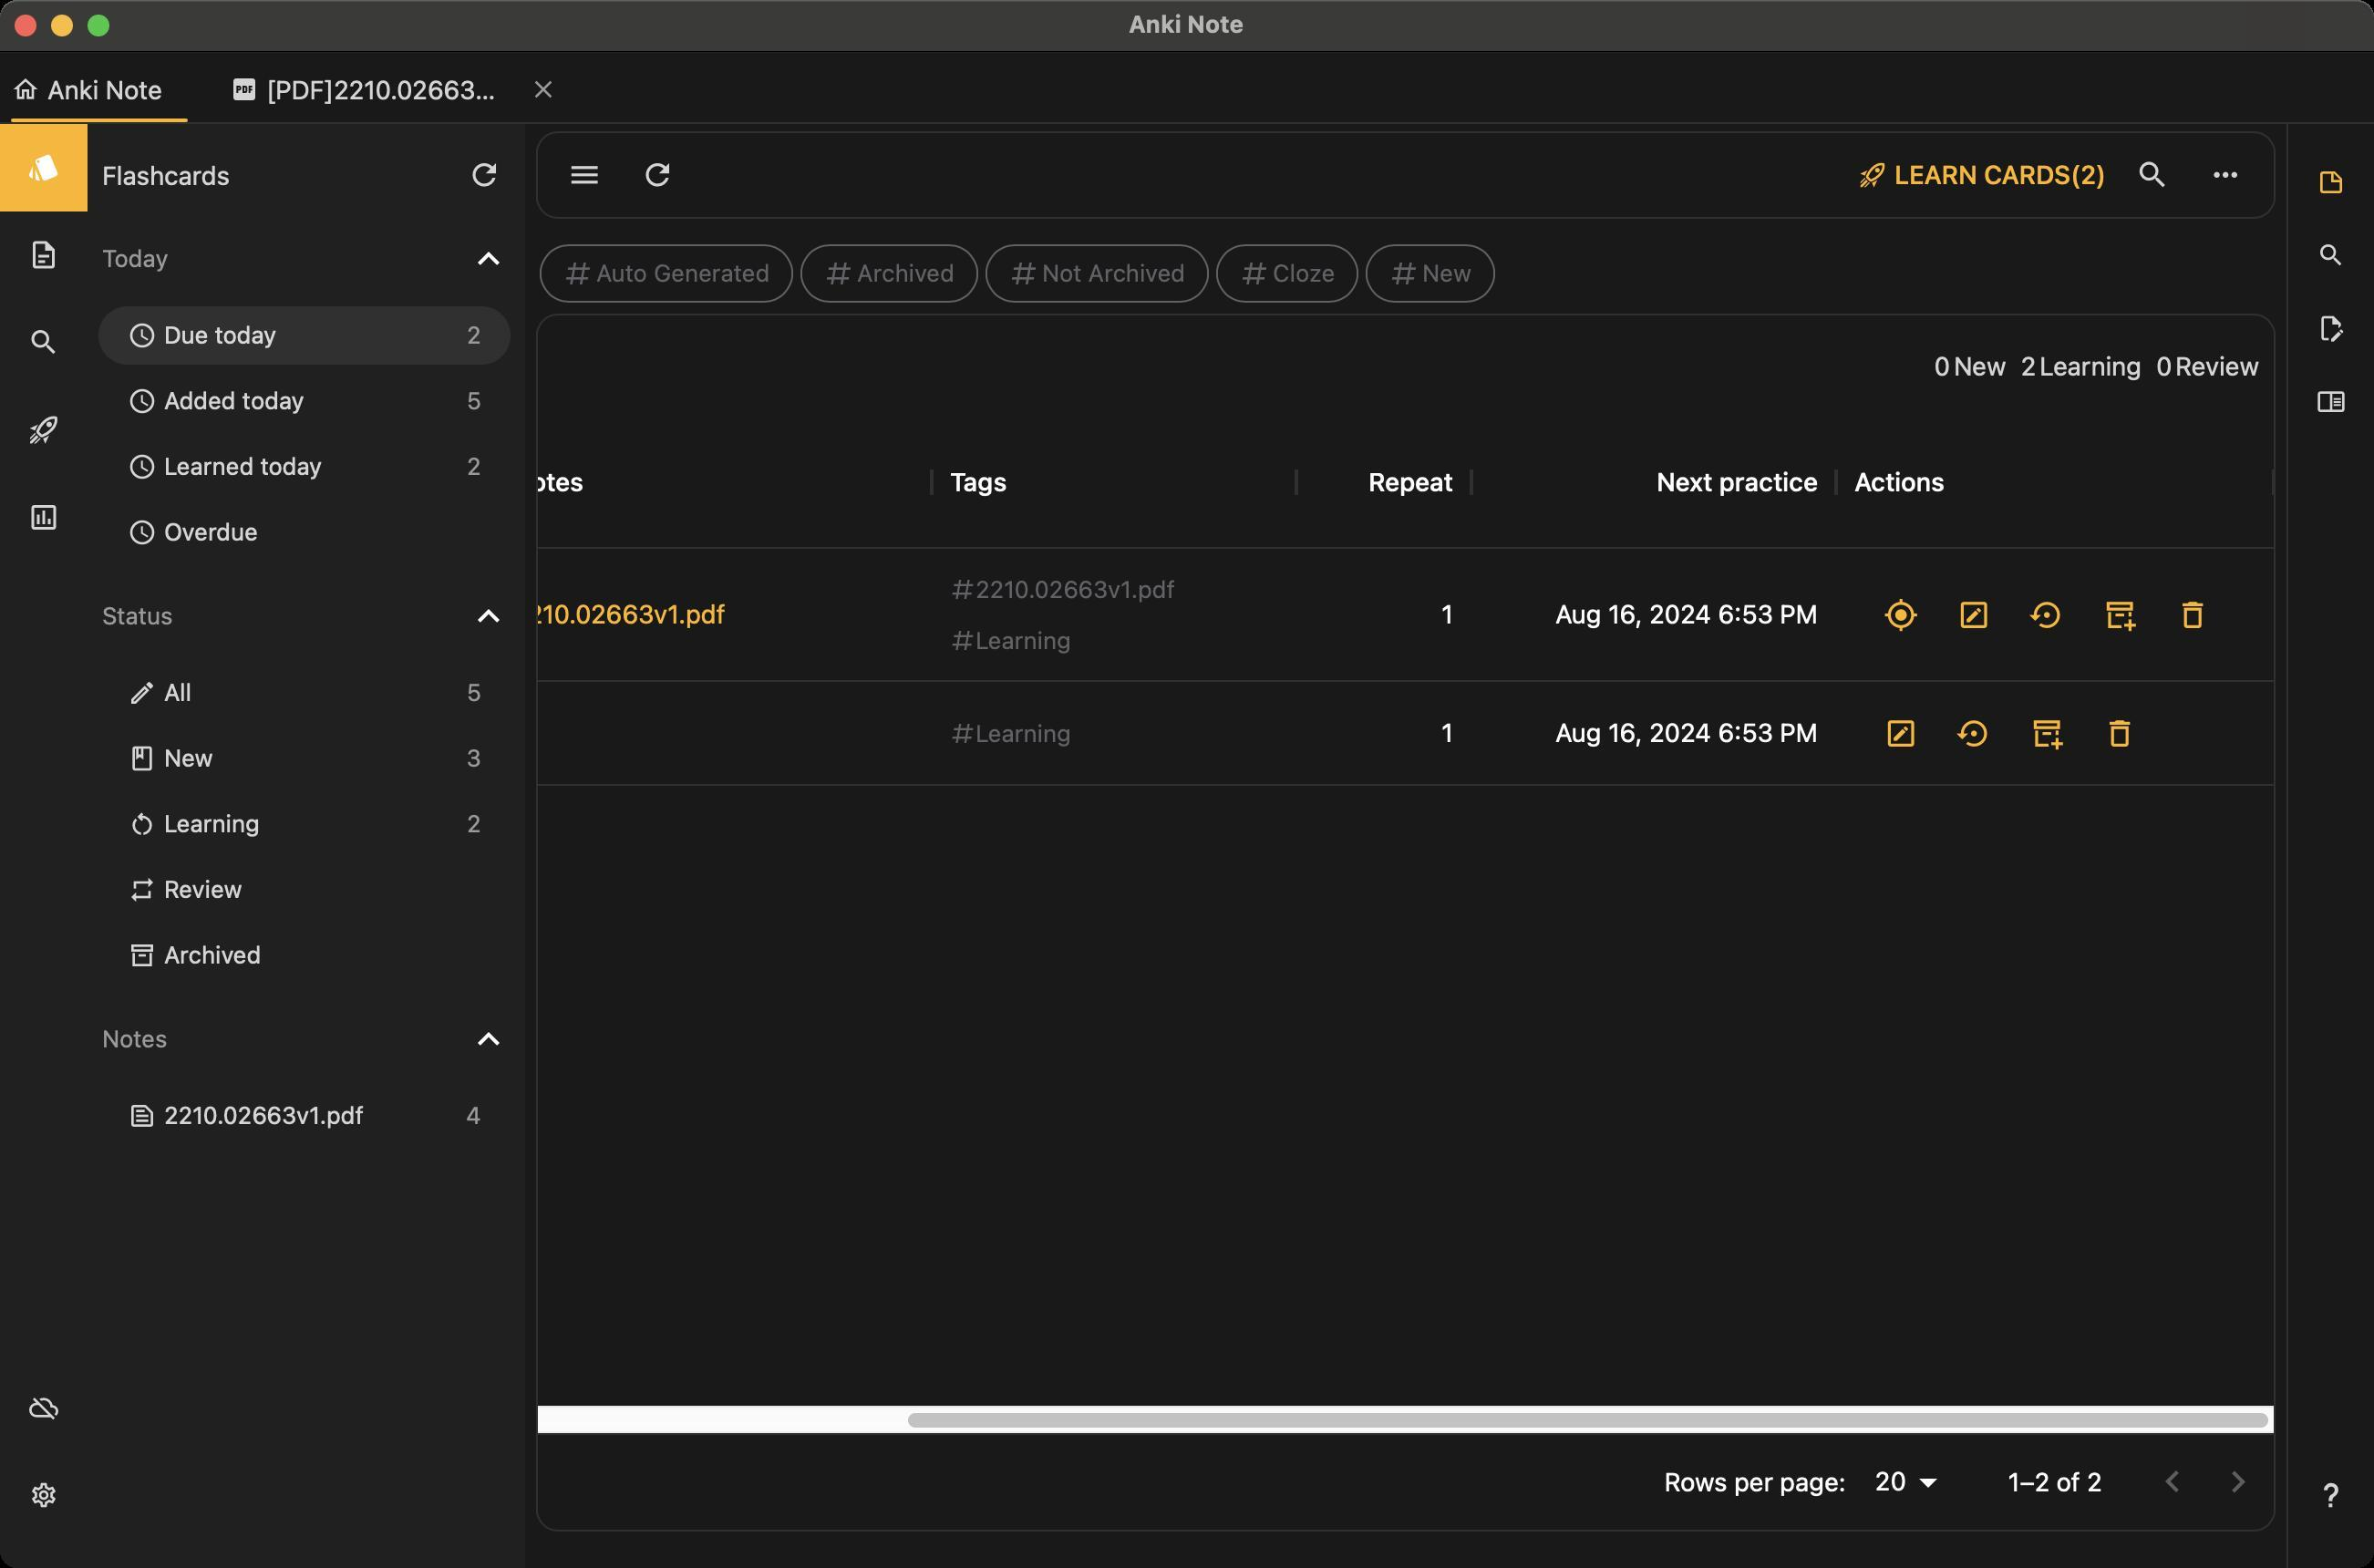
Accessibility tree:
{"name": "Anki_Note", "role": "AXWindow", "description": null, "role_description": "standard window", "value": null, "position": "233.00;83.00", "size": "1302;860", "children": [{"name": null, "role": "AXGroup", "description": null, "role_description": "group", "value": null, "position": "0.00;0.00", "size": "1302;860", "children": [{"name": null, "role": "AXGroup", "description": null, "role_description": "group", "value": null, "position": "0.00;28.00", "size": "1302;832", "children": [{"name": null, "role": "AXGroup", "description": null, "role_description": "group", "value": null, "position": "0.00;28.00", "size": "1302;832", "children": [{"name": "", "role": "AXScrollArea", "description": "", "role_description": "scroll area", "value": "", "position": "0.00;28.00", "size": "1302;832", "children": [{"name": "", "role": "AXWebArea", "description": "Tea Note", "role_description": "HTML content", "value": "", "position": "0.00;28.00", "size": "1302;832", "children": [{"name": "", "role": "AXStaticText", "description": "", "role_description": "text", "value": "home", "position": "6.00;41.00", "size": "16;16", "children": []}, {"name": "", "role": "AXGroup", "description": "", "role_description": "group", "value": "", "position": "26.00;38.00", "size": "63;22", "children": [{"name": "", "role": "AXStaticText", "description": "", "role_description": "text", "value": "Anki Note", "position": "26.00;40.00", "size": "63;18", "children": []}]}, {"name": "", "role": "AXGroup", "description": "", "role_description": "group", "value": "", "position": "6.00;65.00", "size": "97;2", "children": []}, {"name": "", "role": "AXStaticText", "description": "", "role_description": "text", "value": null, "position": "126.00;41.00", "size": "16;16", "children": []}, {"name": "", "role": "AXGroup", "description": "", "role_description": "group", "value": "", "position": "146.00;38.00", "size": "130;22", "children": [{"name": "", "role": "AXStaticText", "description": "", "role_description": "text", "value": "[PDF]2210.02663v1.pdf", "position": "146.00;40.00", "size": "125;18", "children": []}]}, {"name": "", "role": "AXGroup", "description": "", "role_description": "group", "value": "", "position": "282.00;31.00", "size": "32;36", "children": [{"name": "", "role": "AXStaticText", "description": "", "role_description": "text", "value": "close", "position": "290.00;41.00", "size": "16;16", "children": []}]}, {"name": "", "role": "AXGroup", "description": "", "role_description": "group", "value": "", "position": "126.00;65.00", "size": "169;2", "children": []}, {"name": "", "role": "AXStaticText", "description": "", "role_description": "text", "value": null, "position": "15.00;82.00", "size": "18;19", "children": []}, {"name": "", "role": "AXStaticText", "description": "", "role_description": "text", "value": null, "position": "15.00;130.00", "size": "18;19", "children": []}, {"name": "", "role": "AXStaticText", "description": "", "role_description": "text", "value": null, "position": "15.00;178.00", "size": "18;19", "children": []}, {"name": "", "role": "AXStaticText", "description": "", "role_description": "text", "value": null, "position": "15.00;226.00", "size": "18;19", "children": []}, {"name": "", "role": "AXStaticText", "description": "", "role_description": "text", "value": null, "position": "15.00;274.00", "size": "18;19", "children": []}, {"name": "", "role": "AXStaticText", "description": "", "role_description": "text", "value": "cloud_off", "position": "16.00;764.00", "size": "16;16", "children": []}, {"name": "", "role": "AXStaticText", "description": "", "role_description": "text", "value": "settings", "position": "16.00;812.00", "size": "16;16", "children": []}, {"name": "", "role": "AXGroup", "description": "", "role_description": "group", "value": "", "position": "48.00;68.00", "size": "240;792", "children": [{"name": "", "role": "AXGroup", "description": "", "role_description": "group", "value": "", "position": "56.00;85.00", "size": "70;22", "children": [{"name": "", "role": "AXStaticText", "description": "", "role_description": "text", "value": "Flashcards", "position": "56.00;87.00", "size": "70;18", "children": []}]}, {"name": "refresh", "role": "AXButton", "description": "", "role_description": "button", "value": "", "position": "248.00;78.00", "size": "36;36", "children": []}, {"name": "Today", "role": "AXButton", "description": "", "role_description": "button", "value": "", "position": "48.00;124.00", "size": "256;54", "children": []}, {"name": "", "role": "AXStaticText", "description": "", "role_description": "text", "value": "schedule", "position": "70.00;176.00", "size": "16;16", "children": []}, {"name": "", "role": "AXGroup", "description": "", "role_description": "group", "value": "", "position": "90.00;174.00", "size": "162;20", "children": [{"name": "", "role": "AXStaticText", "description": "", "role_description": "text", "value": "Due today", "position": "90.00;175.00", "size": "62;17", "children": []}]}, {"name": "", "role": "AXStaticText", "description": "", "role_description": "text", "value": "2", "position": "256.00;175.00", "size": "8;17", "children": []}, {"name": "", "role": "AXStaticText", "description": "", "role_description": "text", "value": "schedule", "position": "70.00;212.00", "size": "16;16", "children": []}, {"name": "", "role": "AXGroup", "description": "", "role_description": "group", "value": "", "position": "90.00;210.00", "size": "162;20", "children": [{"name": "", "role": "AXStaticText", "description": "", "role_description": "text", "value": "Added today", "position": "90.00;211.00", "size": "77;17", "children": []}]}, {"name": "", "role": "AXStaticText", "description": "", "role_description": "text", "value": "5", "position": "256.00;211.00", "size": "8;17", "children": []}, {"name": "", "role": "AXStaticText", "description": "", "role_description": "text", "value": "schedule", "position": "70.00;248.00", "size": "16;16", "children": []}, {"name": "", "role": "AXGroup", "description": "", "role_description": "group", "value": "", "position": "90.00;246.00", "size": "162;20", "children": [{"name": "", "role": "AXStaticText", "description": "", "role_description": "text", "value": "Learned today", "position": "90.00;247.00", "size": "87;17", "children": []}]}, {"name": "", "role": "AXStaticText", "description": "", "role_description": "text", "value": "2", "position": "256.00;247.00", "size": "8;17", "children": []}, {"name": "", "role": "AXStaticText", "description": "", "role_description": "text", "value": "schedule", "position": "70.00;284.00", "size": "16;16", "children": []}, {"name": "", "role": "AXGroup", "description": "", "role_description": "group", "value": "", "position": "90.00;282.00", "size": "174;20", "children": [{"name": "", "role": "AXStaticText", "description": "", "role_description": "text", "value": "Overdue", "position": "90.00;283.00", "size": "52;17", "children": []}]}, {"name": "Status", "role": "AXButton", "description": "", "role_description": "button", "value": "", "position": "48.00;320.00", "size": "256;54", "children": []}, {"name": "", "role": "AXStaticText", "description": "", "role_description": "text", "value": "create", "position": "70.00;372.00", "size": "16;16", "children": []}, {"name": "", "role": "AXGroup", "description": "", "role_description": "group", "value": "", "position": "90.00;370.00", "size": "162;20", "children": [{"name": "", "role": "AXStaticText", "description": "", "role_description": "text", "value": "All", "position": "90.00;371.00", "size": "16;17", "children": []}]}, {"name": "", "role": "AXStaticText", "description": "", "role_description": "text", "value": "5", "position": "256.00;371.00", "size": "8;17", "children": []}, {"name": "", "role": "AXStaticText", "description": "", "role_description": "text", "value": "book", "position": "70.00;408.00", "size": "16;16", "children": []}, {"name": "", "role": "AXGroup", "description": "", "role_description": "group", "value": "", "position": "90.00;406.00", "size": "162;20", "children": [{"name": "", "role": "AXStaticText", "description": "", "role_description": "text", "value": "New", "position": "90.00;407.00", "size": "27;17", "children": []}]}, {"name": "", "role": "AXStaticText", "description": "", "role_description": "text", "value": "3", "position": "255.00;407.00", "size": "9;17", "children": []}, {"name": "", "role": "AXStaticText", "description": "", "role_description": "text", "value": "restart_alt", "position": "70.00;444.00", "size": "16;16", "children": []}, {"name": "", "role": "AXGroup", "description": "", "role_description": "group", "value": "", "position": "90.00;442.00", "size": "162;20", "children": [{"name": "", "role": "AXStaticText", "description": "", "role_description": "text", "value": "Learning", "position": "90.00;443.00", "size": "53;17", "children": []}]}, {"name": "", "role": "AXStaticText", "description": "", "role_description": "text", "value": "2", "position": "256.00;443.00", "size": "8;17", "children": []}, {"name": "", "role": "AXStaticText", "description": "", "role_description": "text", "value": "repeat", "position": "70.00;480.00", "size": "16;16", "children": []}, {"name": "", "role": "AXGroup", "description": "", "role_description": "group", "value": "", "position": "90.00;478.00", "size": "174;20", "children": [{"name": "", "role": "AXStaticText", "description": "", "role_description": "text", "value": "Review", "position": "90.00;479.00", "size": "43;17", "children": []}]}, {"name": "", "role": "AXStaticText", "description": "", "role_description": "text", "value": null, "position": "70.00;516.00", "size": "16;16", "children": []}, {"name": "", "role": "AXGroup", "description": "", "role_description": "group", "value": "", "position": "90.00;514.00", "size": "174;20", "children": [{"name": "", "role": "AXStaticText", "description": "", "role_description": "text", "value": "Archived", "position": "90.00;515.00", "size": "54;17", "children": []}]}, {"name": "Notes", "role": "AXButton", "description": "", "role_description": "button", "value": "", "position": "48.00;552.00", "size": "256;54", "children": []}, {"name": "", "role": "AXStaticText", "description": "", "role_description": "text", "value": "text_snippet", "position": "70.00;604.00", "size": "16;16", "children": []}, {"name": "", "role": "AXGroup", "description": "", "role_description": "group", "value": "", "position": "90.00;602.00", "size": "162;20", "children": [{"name": "", "role": "AXStaticText", "description": "", "role_description": "text", "value": "2210.02663v1.pdf", "position": "90.00;603.00", "size": "110;17", "children": []}]}, {"name": "", "role": "AXStaticText", "description": "", "role_description": "text", "value": "4", "position": "255.00;603.00", "size": "9;17", "children": []}, {"name": "", "role": "AXGroup", "description": "", "role_description": "group", "value": "", "position": "283.00;68.00", "size": "10;792", "children": []}]}, {"name": "", "role": "AXButton", "description": "Open/close Navigation", "role_description": "button", "value": "", "position": "303.00;78.00", "size": "36;36", "children": []}, {"name": "", "role": "AXButton", "description": "Refresh", "role_description": "button", "value": "", "position": "343.00;78.00", "size": "36;36", "children": []}, {"name": "LEARN_CARDS_(_2_)", "role": "AXButton", "description": "", "role_description": "button", "value": "", "position": "1015.00;78.00", "size": "149;36", "children": []}, {"name": "search", "role": "AXButton", "description": "", "role_description": "button", "value": "", "position": "1163.00;78.00", "size": "36;36", "children": []}, {"name": "more_horiz", "role": "AXButton", "description": "", "role_description": "button", "value": "", "position": "1203.00;78.00", "size": "36;36", "children": []}, {"name": "Auto_Generated", "role": "AXButton", "description": "", "role_description": "button", "value": "", "position": "296.00;134.00", "size": "139;32", "children": []}, {"name": "Archived", "role": "AXButton", "description": "", "role_description": "button", "value": "", "position": "439.00;134.00", "size": "98;32", "children": []}, {"name": "Not_Archived", "role": "AXButton", "description": "", "role_description": "button", "value": "", "position": "540.00;134.00", "size": "123;32", "children": []}, {"name": "Cloze", "role": "AXButton", "description": "", "role_description": "button", "value": "", "position": "667.00;134.00", "size": "79;32", "children": []}, {"name": "New", "role": "AXButton", "description": "", "role_description": "button", "value": "", "position": "749.00;134.00", "size": "72;32", "children": []}, {"name": "", "role": "AXTable", "description": "", "role_description": "table", "value": "", "position": "294.00;172.00", "size": "954;668", "children": [{"name": "", "role": "AXRow", "description": "", "role_description": "row", "value": "", "position": "-213.00;228.00", "size": "1460;73", "children": [{"name": "", "role": "AXCell", "description": "", "role_description": "cell", "value": "", "position": "-213.00;228.00", "size": "304;73", "children": [{"name": "", "role": "AXGroup", "description": "", "role_description": "group", "value": "", "position": "-213.00;228.00", "size": "304;73", "children": [{"name": "", "role": "AXCheckBox", "description": "Select all rows", "role_description": "checkbox", "value": 0, "position": "45.00;243.00", "size": "42;43", "children": []}]}]}, {"name": "", "role": "AXCell", "description": "Flashcard", "role_description": "cell", "value": "", "position": "-153.00;228.00", "size": "424;73", "children": [{"name": "", "role": "AXGroup", "description": "", "role_description": "group", "value": "", "position": "-153.00;228.00", "size": "414;73", "children": [{"name": "", "role": "AXGroup", "description": "", "role_description": "group", "value": "", "position": "101.00;228.00", "size": "65;73", "children": [{"name": "", "role": "AXStaticText", "description": "", "role_description": "text", "value": "Flashcard", "position": "101.00;255.00", "size": "65;18", "children": []}]}]}]}, {"name": "", "role": "AXCell", "description": "Notes", "role_description": "cell", "value": "", "position": "27.00;228.00", "size": "484;73", "children": [{"name": "", "role": "AXGroup", "description": "", "role_description": "group", "value": "", "position": "27.00;228.00", "size": "474;73", "children": [{"name": "", "role": "AXGroup", "description": "", "role_description": "group", "value": "", "position": "281.00;228.00", "size": "39;73", "children": [{"name": "", "role": "AXStaticText", "description": "", "role_description": "text", "value": "Notes", "position": "281.00;255.00", "size": "40;18", "children": []}]}]}]}, {"name": "", "role": "AXCell", "description": "Tags", "role_description": "cell", "value": "", "position": "267.00;228.00", "size": "444;73", "children": [{"name": "", "role": "AXGroup", "description": "", "role_description": "group", "value": "", "position": "267.00;228.00", "size": "434;73", "children": [{"name": "", "role": "AXGroup", "description": "", "role_description": "group", "value": "", "position": "521.00;228.00", "size": "31;73", "children": [{"name": "", "role": "AXStaticText", "description": "", "role_description": "text", "value": "Tags", "position": "521.00;255.00", "size": "32;18", "children": []}]}]}]}, {"name": "", "role": "AXCell", "description": "Repeat", "role_description": "cell", "value": "", "position": "467.00;228.00", "size": "340;73", "children": [{"name": "", "role": "AXGroup", "description": "", "role_description": "group", "value": "", "position": "467.00;228.00", "size": "330;73", "children": [{"name": "", "role": "AXGroup", "description": "", "role_description": "group", "value": "", "position": "750.00;228.00", "size": "48;73", "children": [{"name": "", "role": "AXStaticText", "description": "", "role_description": "text", "value": "Repeat", "position": "750.00;255.00", "size": "47;18", "children": []}]}]}]}, {"name": "", "role": "AXCell", "description": "Next practice", "role_description": "cell", "value": "", "position": "563.00;228.00", "size": "444;73", "children": [{"name": "", "role": "AXGroup", "description": "", "role_description": "group", "value": "", "position": "563.00;228.00", "size": "434;73", "children": [{"name": "", "role": "AXGroup", "description": "", "role_description": "group", "value": "", "position": "908.00;228.00", "size": "90;73", "children": [{"name": "", "role": "AXStaticText", "description": "", "role_description": "text", "value": "Next practice", "position": "908.00;255.00", "size": "89;18", "children": []}]}]}]}, {"name": "", "role": "AXCell", "description": "Actions", "role_description": "cell", "value": "", "position": "763.00;228.00", "size": "484;73", "children": [{"name": "", "role": "AXGroup", "description": "", "role_description": "group", "value": "", "position": "763.00;228.00", "size": "474;73", "children": [{"name": "", "role": "AXGroup", "description": "", "role_description": "group", "value": "", "position": "1017.00;228.00", "size": "50;73", "children": [{"name": "", "role": "AXStaticText", "description": "", "role_description": "text", "value": "Actions", "position": "1017.00;255.00", "size": "50;18", "children": []}]}]}]}]}, {"name": "", "role": "AXRow", "description": "", "role_description": "row", "value": "", "position": "41.00;301.00", "size": "1206;73", "children": [{"name": "", "role": "AXCell", "description": "", "role_description": "cell", "value": "", "position": "41.00;301.00", "size": "50;73", "children": [{"name": "", "role": "AXCheckBox", "description": "Select row", "role_description": "checkbox", "value": 0, "position": "45.00;316.00", "size": "42;42", "children": []}]}, {"name": "", "role": "AXCell", "description": "", "role_description": "cell", "value": "", "position": "91.00;301.00", "size": "180;73", "children": [{"name": "", "role": "AXStaticText", "description": "", "role_description": "text", "value": "What is the aim?", "position": "105.00;328.00", "size": "107;17", "children": []}]}, {"name": "", "role": "AXCell", "description": "", "role_description": "cell", "value": "", "position": "271.00;301.00", "size": "240;73", "children": [{"name": "", "role": "AXGroup", "description": "", "role_description": "group", "value": "", "position": "281.00;327.00", "size": "117;20", "children": [{"name": "", "role": "AXStaticText", "description": "", "role_description": "text", "value": "2210.02663v1.pdf", "position": "281.00;328.00", "size": "117;17", "children": []}]}]}, {"name": "", "role": "AXCell", "description": "", "role_description": "cell", "value": "", "position": "511.00;301.00", "size": "200;73", "children": [{"name": "", "role": "AXStaticText", "description": "", "role_description": "text", "value": null, "position": "521.00;316.00", "size": "14;15", "children": []}, {"name": "", "role": "AXStaticText", "description": "", "role_description": "text", "value": "2210.02663v1.pdf", "position": "535.00;315.00", "size": "110;16", "children": []}, {"name": "", "role": "AXStaticText", "description": "", "role_description": "text", "value": null, "position": "521.00;344.00", "size": "14;15", "children": []}, {"name": "", "role": "AXStaticText", "description": "", "role_description": "text", "value": "Learning", "position": "535.00;343.00", "size": "53;16", "children": []}]}, {"name": "", "role": "AXCell", "description": "", "role_description": "cell", "value": "", "position": "711.00;301.00", "size": "96;73", "children": [{"name": "", "role": "AXStaticText", "description": "", "role_description": "text", "value": "1", "position": "790.00;328.00", "size": "7;17", "children": []}]}, {"name": "", "role": "AXCell", "description": "", "role_description": "cell", "value": "", "position": "807.00;301.00", "size": "200;73", "children": [{"name": "", "role": "AXStaticText", "description": "", "role_description": "text", "value": "Aug 16, 2024 6:53 PM", "position": "853.00;328.00", "size": "144;17", "children": []}]}, {"name": "", "role": "AXCell", "description": "", "role_description": "cell", "value": "", "position": "1007.00;301.00", "size": "240;73", "children": [{"name": "", "role": "AXButton", "description": "Open Note", "role_description": "button", "value": "", "position": "1025.00;319.00", "size": "36;36", "children": []}, {"name": "", "role": "AXButton", "description": "Edit", "role_description": "button", "value": "", "position": "1065.00;319.00", "size": "36;36", "children": []}, {"name": "", "role": "AXButton", "description": "Reset Flashcard", "role_description": "button", "value": "", "position": "1105.00;319.00", "size": "36;36", "children": []}, {"name": "", "role": "AXButton", "description": "Archive", "role_description": "button", "value": "", "position": "1145.00;319.00", "size": "36;36", "children": []}, {"name": "", "role": "AXButton", "description": "Delete", "role_description": "button", "value": "", "position": "1185.00;319.00", "size": "36;36", "children": []}]}]}, {"name": "", "role": "AXRow", "description": "", "role_description": "row", "value": "", "position": "41.00;374.00", "size": "1206;57", "children": [{"name": "", "role": "AXCell", "description": "", "role_description": "cell", "value": "", "position": "41.00;374.00", "size": "50;57", "children": [{"name": "", "role": "AXCheckBox", "description": "Select row", "role_description": "checkbox", "value": 0, "position": "45.00;381.00", "size": "42;42", "children": []}]}, {"name": "", "role": "AXCell", "description": "", "role_description": "cell", "value": "", "position": "91.00;374.00", "size": "180;57", "children": [{"name": "", "role": "AXStaticText", "description": "", "role_description": "text", "value": "Who is the president of Ukrai", "position": "105.00;383.00", "size": "151;37", "children": []}]}, {"name": "", "role": "AXCell", "description": "", "role_description": "cell", "value": "", "position": "271.00;374.00", "size": "240;57", "children": [{"name": "", "role": "AXGroup", "description": "", "role_description": "group", "value": "", "position": "0.00;28.00", "size": "0;0", "children": []}]}, {"name": "", "role": "AXCell", "description": "", "role_description": "cell", "value": "", "position": "511.00;374.00", "size": "200;57", "children": [{"name": "", "role": "AXStaticText", "description": "", "role_description": "text", "value": null, "position": "521.00;395.00", "size": "14;15", "children": []}, {"name": "", "role": "AXStaticText", "description": "", "role_description": "text", "value": "Learning", "position": "535.00;394.00", "size": "53;16", "children": []}]}, {"name": "", "role": "AXCell", "description": "", "role_description": "cell", "value": "", "position": "711.00;374.00", "size": "96;57", "children": [{"name": "", "role": "AXStaticText", "description": "", "role_description": "text", "value": "1", "position": "790.00;393.00", "size": "7;17", "children": []}]}, {"name": "", "role": "AXCell", "description": "", "role_description": "cell", "value": "", "position": "807.00;374.00", "size": "200;57", "children": [{"name": "", "role": "AXStaticText", "description": "", "role_description": "text", "value": "Aug 16, 2024 6:53 PM", "position": "853.00;393.00", "size": "144;17", "children": []}]}, {"name": "", "role": "AXCell", "description": "", "role_description": "cell", "value": "", "position": "1007.00;374.00", "size": "240;57", "children": [{"name": "", "role": "AXButton", "description": "Edit", "role_description": "button", "value": "", "position": "1025.00;384.00", "size": "36;36", "children": []}, {"name": "", "role": "AXButton", "description": "Reset Flashcard", "role_description": "button", "value": "", "position": "1065.00;384.00", "size": "36;36", "children": []}, {"name": "", "role": "AXButton", "description": "Archive", "role_description": "button", "value": "", "position": "1105.00;384.00", "size": "36;36", "children": []}, {"name": "", "role": "AXButton", "description": "Delete", "role_description": "button", "value": "", "position": "1145.00;384.00", "size": "36;36", "children": []}]}]}, {"name": "", "role": "AXColumn", "description": "", "role_description": "column", "value": "", "position": "-213.00;228.00", "size": "304;203", "children": [{"name": "", "role": "AXCell", "description": "", "role_description": "cell", "value": "", "position": "-213.00;228.00", "size": "304;73", "children": [{"name": "", "role": "AXGroup", "description": "", "role_description": "group", "value": "", "position": "-213.00;228.00", "size": "304;73", "children": [{"name": "", "role": "AXCheckBox", "description": "Select all rows", "role_description": "checkbox", "value": 0, "position": "45.00;243.00", "size": "42;43", "children": []}]}]}, {"name": "", "role": "AXCell", "description": "", "role_description": "cell", "value": "", "position": "41.00;301.00", "size": "50;73", "children": [{"name": "", "role": "AXCheckBox", "description": "Select row", "role_description": "checkbox", "value": 0, "position": "45.00;316.00", "size": "42;42", "children": []}]}, {"name": "", "role": "AXCell", "description": "", "role_description": "cell", "value": "", "position": "41.00;374.00", "size": "50;57", "children": [{"name": "", "role": "AXCheckBox", "description": "Select row", "role_description": "checkbox", "value": 0, "position": "45.00;381.00", "size": "42;42", "children": []}]}]}, {"name": "", "role": "AXColumn", "description": "", "role_description": "column", "value": "", "position": "-153.00;228.00", "size": "424;203", "children": [{"name": "", "role": "AXCell", "description": "Flashcard", "role_description": "cell", "value": "", "position": "-153.00;228.00", "size": "424;73", "children": [{"name": "", "role": "AXGroup", "description": "", "role_description": "group", "value": "", "position": "-153.00;228.00", "size": "414;73", "children": [{"name": "", "role": "AXGroup", "description": "", "role_description": "group", "value": "", "position": "101.00;228.00", "size": "65;73", "children": [{"name": "", "role": "AXStaticText", "description": "", "role_description": "text", "value": "Flashcard", "position": "101.00;255.00", "size": "65;18", "children": []}]}]}]}, {"name": "", "role": "AXCell", "description": "", "role_description": "cell", "value": "", "position": "91.00;301.00", "size": "180;73", "children": [{"name": "", "role": "AXStaticText", "description": "", "role_description": "text", "value": "What is the aim?", "position": "105.00;328.00", "size": "107;17", "children": []}]}, {"name": "", "role": "AXCell", "description": "", "role_description": "cell", "value": "", "position": "91.00;374.00", "size": "180;57", "children": [{"name": "", "role": "AXStaticText", "description": "", "role_description": "text", "value": "Who is the president of Ukrai", "position": "105.00;383.00", "size": "151;37", "children": []}]}]}, {"name": "", "role": "AXColumn", "description": "", "role_description": "column", "value": "", "position": "27.00;228.00", "size": "484;203", "children": [{"name": "", "role": "AXCell", "description": "Notes", "role_description": "cell", "value": "", "position": "27.00;228.00", "size": "484;73", "children": [{"name": "", "role": "AXGroup", "description": "", "role_description": "group", "value": "", "position": "27.00;228.00", "size": "474;73", "children": [{"name": "", "role": "AXGroup", "description": "", "role_description": "group", "value": "", "position": "281.00;228.00", "size": "39;73", "children": [{"name": "", "role": "AXStaticText", "description": "", "role_description": "text", "value": "Notes", "position": "281.00;255.00", "size": "40;18", "children": []}]}]}]}, {"name": "", "role": "AXCell", "description": "", "role_description": "cell", "value": "", "position": "271.00;301.00", "size": "240;73", "children": [{"name": "", "role": "AXGroup", "description": "", "role_description": "group", "value": "", "position": "281.00;327.00", "size": "117;20", "children": [{"name": "", "role": "AXStaticText", "description": "", "role_description": "text", "value": "2210.02663v1.pdf", "position": "281.00;328.00", "size": "117;17", "children": []}]}]}, {"name": "", "role": "AXCell", "description": "", "role_description": "cell", "value": "", "position": "271.00;374.00", "size": "240;57", "children": [{"name": "", "role": "AXGroup", "description": "", "role_description": "group", "value": "", "position": "0.00;28.00", "size": "0;0", "children": []}]}]}, {"name": "", "role": "AXColumn", "description": "", "role_description": "column", "value": "", "position": "267.00;228.00", "size": "444;203", "children": [{"name": "", "role": "AXCell", "description": "Tags", "role_description": "cell", "value": "", "position": "267.00;228.00", "size": "444;73", "children": [{"name": "", "role": "AXGroup", "description": "", "role_description": "group", "value": "", "position": "267.00;228.00", "size": "434;73", "children": [{"name": "", "role": "AXGroup", "description": "", "role_description": "group", "value": "", "position": "521.00;228.00", "size": "31;73", "children": [{"name": "", "role": "AXStaticText", "description": "", "role_description": "text", "value": "Tags", "position": "521.00;255.00", "size": "32;18", "children": []}]}]}]}, {"name": "", "role": "AXCell", "description": "", "role_description": "cell", "value": "", "position": "511.00;301.00", "size": "200;73", "children": [{"name": "", "role": "AXStaticText", "description": "", "role_description": "text", "value": null, "position": "521.00;316.00", "size": "14;15", "children": []}, {"name": "", "role": "AXStaticText", "description": "", "role_description": "text", "value": "2210.02663v1.pdf", "position": "535.00;315.00", "size": "110;16", "children": []}, {"name": "", "role": "AXStaticText", "description": "", "role_description": "text", "value": null, "position": "521.00;344.00", "size": "14;15", "children": []}, {"name": "", "role": "AXStaticText", "description": "", "role_description": "text", "value": "Learning", "position": "535.00;343.00", "size": "53;16", "children": []}]}, {"name": "", "role": "AXCell", "description": "", "role_description": "cell", "value": "", "position": "511.00;374.00", "size": "200;57", "children": [{"name": "", "role": "AXStaticText", "description": "", "role_description": "text", "value": null, "position": "521.00;395.00", "size": "14;15", "children": []}, {"name": "", "role": "AXStaticText", "description": "", "role_description": "text", "value": "Learning", "position": "535.00;394.00", "size": "53;16", "children": []}]}]}, {"name": "", "role": "AXColumn", "description": "", "role_description": "column", "value": "", "position": "467.00;228.00", "size": "340;203", "children": [{"name": "", "role": "AXCell", "description": "Repeat", "role_description": "cell", "value": "", "position": "467.00;228.00", "size": "340;73", "children": [{"name": "", "role": "AXGroup", "description": "", "role_description": "group", "value": "", "position": "467.00;228.00", "size": "330;73", "children": [{"name": "", "role": "AXGroup", "description": "", "role_description": "group", "value": "", "position": "750.00;228.00", "size": "48;73", "children": [{"name": "", "role": "AXStaticText", "description": "", "role_description": "text", "value": "Repeat", "position": "750.00;255.00", "size": "47;18", "children": []}]}]}]}, {"name": "", "role": "AXCell", "description": "", "role_description": "cell", "value": "", "position": "711.00;301.00", "size": "96;73", "children": [{"name": "", "role": "AXStaticText", "description": "", "role_description": "text", "value": "1", "position": "790.00;328.00", "size": "7;17", "children": []}]}, {"name": "", "role": "AXCell", "description": "", "role_description": "cell", "value": "", "position": "711.00;374.00", "size": "96;57", "children": [{"name": "", "role": "AXStaticText", "description": "", "role_description": "text", "value": "1", "position": "790.00;393.00", "size": "7;17", "children": []}]}]}, {"name": "", "role": "AXColumn", "description": "", "role_description": "column", "value": "", "position": "563.00;228.00", "size": "444;203", "children": [{"name": "", "role": "AXCell", "description": "Next practice", "role_description": "cell", "value": "", "position": "563.00;228.00", "size": "444;73", "children": [{"name": "", "role": "AXGroup", "description": "", "role_description": "group", "value": "", "position": "563.00;228.00", "size": "434;73", "children": [{"name": "", "role": "AXGroup", "description": "", "role_description": "group", "value": "", "position": "908.00;228.00", "size": "90;73", "children": [{"name": "", "role": "AXStaticText", "description": "", "role_description": "text", "value": "Next practice", "position": "908.00;255.00", "size": "89;18", "children": []}]}]}]}, {"name": "", "role": "AXCell", "description": "", "role_description": "cell", "value": "", "position": "807.00;301.00", "size": "200;73", "children": [{"name": "", "role": "AXStaticText", "description": "", "role_description": "text", "value": "Aug 16, 2024 6:53 PM", "position": "853.00;328.00", "size": "144;17", "children": []}]}, {"name": "", "role": "AXCell", "description": "", "role_description": "cell", "value": "", "position": "807.00;374.00", "size": "200;57", "children": [{"name": "", "role": "AXStaticText", "description": "", "role_description": "text", "value": "Aug 16, 2024 6:53 PM", "position": "853.00;393.00", "size": "144;17", "children": []}]}]}, {"name": "", "role": "AXColumn", "description": "", "role_description": "column", "value": "", "position": "763.00;228.00", "size": "484;203", "children": [{"name": "", "role": "AXCell", "description": "Actions", "role_description": "cell", "value": "", "position": "763.00;228.00", "size": "484;73", "children": [{"name": "", "role": "AXGroup", "description": "", "role_description": "group", "value": "", "position": "763.00;228.00", "size": "474;73", "children": [{"name": "", "role": "AXGroup", "description": "", "role_description": "group", "value": "", "position": "1017.00;228.00", "size": "50;73", "children": [{"name": "", "role": "AXStaticText", "description": "", "role_description": "text", "value": "Actions", "position": "1017.00;255.00", "size": "50;18", "children": []}]}]}]}, {"name": "", "role": "AXCell", "description": "", "role_description": "cell", "value": "", "position": "1007.00;301.00", "size": "240;73", "children": [{"name": "", "role": "AXButton", "description": "Open Note", "role_description": "button", "value": "", "position": "1025.00;319.00", "size": "36;36", "children": []}, {"name": "", "role": "AXButton", "description": "Edit", "role_description": "button", "value": "", "position": "1065.00;319.00", "size": "36;36", "children": []}, {"name": "", "role": "AXButton", "description": "Reset Flashcard", "role_description": "button", "value": "", "position": "1105.00;319.00", "size": "36;36", "children": []}, {"name": "", "role": "AXButton", "description": "Archive", "role_description": "button", "value": "", "position": "1145.00;319.00", "size": "36;36", "children": []}, {"name": "", "role": "AXButton", "description": "Delete", "role_description": "button", "value": "", "position": "1185.00;319.00", "size": "36;36", "children": []}]}, {"name": "", "role": "AXCell", "description": "", "role_description": "cell", "value": "", "position": "1007.00;374.00", "size": "240;57", "children": [{"name": "", "role": "AXButton", "description": "Edit", "role_description": "button", "value": "", "position": "1025.00;384.00", "size": "36;36", "children": []}, {"name": "", "role": "AXButton", "description": "Reset Flashcard", "role_description": "button", "value": "", "position": "1065.00;384.00", "size": "36;36", "children": []}, {"name": "", "role": "AXButton", "description": "Archive", "role_description": "button", "value": "", "position": "1105.00;384.00", "size": "36;36", "children": []}, {"name": "", "role": "AXButton", "description": "Delete", "role_description": "button", "value": "", "position": "1145.00;384.00", "size": "36;36", "children": []}]}]}, {"name": "", "role": "AXGroup", "description": "", "role_description": "group", "value": "", "position": "-213.00;228.00", "size": "1460;73", "children": [{"name": "", "role": "AXCell", "description": "", "role_description": "cell", "value": "", "position": "-213.00;228.00", "size": "304;73", "children": [{"name": "", "role": "AXGroup", "description": "", "role_description": "group", "value": "", "position": "-213.00;228.00", "size": "304;73", "children": [{"name": "", "role": "AXCheckBox", "description": "Select all rows", "role_description": "checkbox", "value": 0, "position": "45.00;243.00", "size": "42;43", "children": []}]}]}, {"name": "", "role": "AXCell", "description": "Flashcard", "role_description": "cell", "value": "", "position": "-153.00;228.00", "size": "424;73", "children": [{"name": "", "role": "AXGroup", "description": "", "role_description": "group", "value": "", "position": "-153.00;228.00", "size": "414;73", "children": [{"name": "", "role": "AXGroup", "description": "", "role_description": "group", "value": "", "position": "101.00;228.00", "size": "65;73", "children": [{"name": "", "role": "AXStaticText", "description": "", "role_description": "text", "value": "Flashcard", "position": "101.00;255.00", "size": "65;18", "children": []}]}]}]}, {"name": "", "role": "AXCell", "description": "Notes", "role_description": "cell", "value": "", "position": "27.00;228.00", "size": "484;73", "children": [{"name": "", "role": "AXGroup", "description": "", "role_description": "group", "value": "", "position": "27.00;228.00", "size": "474;73", "children": [{"name": "", "role": "AXGroup", "description": "", "role_description": "group", "value": "", "position": "281.00;228.00", "size": "39;73", "children": [{"name": "", "role": "AXStaticText", "description": "", "role_description": "text", "value": "Notes", "position": "281.00;255.00", "size": "40;18", "children": []}]}]}]}, {"name": "", "role": "AXCell", "description": "Tags", "role_description": "cell", "value": "", "position": "267.00;228.00", "size": "444;73", "children": [{"name": "", "role": "AXGroup", "description": "", "role_description": "group", "value": "", "position": "267.00;228.00", "size": "434;73", "children": [{"name": "", "role": "AXGroup", "description": "", "role_description": "group", "value": "", "position": "521.00;228.00", "size": "31;73", "children": [{"name": "", "role": "AXStaticText", "description": "", "role_description": "text", "value": "Tags", "position": "521.00;255.00", "size": "32;18", "children": []}]}]}]}, {"name": "", "role": "AXCell", "description": "Repeat", "role_description": "cell", "value": "", "position": "467.00;228.00", "size": "340;73", "children": [{"name": "", "role": "AXGroup", "description": "", "role_description": "group", "value": "", "position": "467.00;228.00", "size": "330;73", "children": [{"name": "", "role": "AXGroup", "description": "", "role_description": "group", "value": "", "position": "750.00;228.00", "size": "48;73", "children": [{"name": "", "role": "AXStaticText", "description": "", "role_description": "text", "value": "Repeat", "position": "750.00;255.00", "size": "47;18", "children": []}]}]}]}, {"name": "", "role": "AXCell", "description": "Next practice", "role_description": "cell", "value": "", "position": "563.00;228.00", "size": "444;73", "children": [{"name": "", "role": "AXGroup", "description": "", "role_description": "group", "value": "", "position": "563.00;228.00", "size": "434;73", "children": [{"name": "", "role": "AXGroup", "description": "", "role_description": "group", "value": "", "position": "908.00;228.00", "size": "90;73", "children": [{"name": "", "role": "AXStaticText", "description": "", "role_description": "text", "value": "Next practice", "position": "908.00;255.00", "size": "89;18", "children": []}]}]}]}, {"name": "", "role": "AXCell", "description": "Actions", "role_description": "cell", "value": "", "position": "763.00;228.00", "size": "484;73", "children": [{"name": "", "role": "AXGroup", "description": "", "role_description": "group", "value": "", "position": "763.00;228.00", "size": "474;73", "children": [{"name": "", "role": "AXGroup", "description": "", "role_description": "group", "value": "", "position": "1017.00;228.00", "size": "50;73", "children": [{"name": "", "role": "AXStaticText", "description": "", "role_description": "text", "value": "Actions", "position": "1017.00;255.00", "size": "50;18", "children": []}]}]}]}]}]}, {"name": "", "role": "AXGroup", "description": "", "role_description": "group", "value": "", "position": "1254.00;68.00", "size": "48;792", "children": [{"name": "", "role": "AXStaticText", "description": "", "role_description": "text", "value": "chevron_right", "position": "1074.00;83.00", "size": "17;17", "children": []}, {"name": "", "role": "AXGroup", "description": "", "role_description": "group", "value": "", "position": "1106.00;70.00", "size": "50;43", "children": [{"name": "", "role": "AXStaticText", "description": "", "role_description": "text", "value": "Second View", "position": "1106.00;72.00", "size": "50;39", "children": []}]}, {"name": "", "role": "AXStaticText", "description": "", "role_description": "text", "value": "Close All Notes", "position": "1181.00;83.00", "size": "99;17", "children": []}, {"name": "", "role": "AXGroup", "description": "", "role_description": "group", "value": "", "position": "0.00;28.00", "size": "0;0", "children": [{"name": "", "role": "AXStaticText", "description": "", "role_description": "text", "value": "Note", "position": "1102.00;140.00", "size": "21;18", "children": []}, {"name": "", "role": "AXStaticText", "description": "", "role_description": "text", "value": ": ", "position": "1133.00;140.00", "size": "8;18", "children": []}, {"name": "", "role": "AXStaticText", "description": "", "role_description": "text", "value": "2210.02663v1.pdf", "position": "1140.00;140.00", "size": "118;18", "children": []}]}, {"name": "", "role": "AXStaticText", "description": "", "role_description": "text", "value": null, "position": "1126.00;141.00", "size": "16;16", "children": []}, {"name": "", "role": "AXStaticText", "description": "", "role_description": "text", "value": null, "position": "1166.00;141.00", "size": "16;16", "children": []}, {"name": "", "role": "AXStaticText", "description": "", "role_description": "text", "value": null, "position": "1206.00;141.00", "size": "16;16", "children": []}, {"name": "", "role": "AXStaticText", "description": "", "role_description": "text", "value": "close", "position": "1246.00;141.00", "size": "16;16", "children": []}, {"name": "", "role": "AXGroup", "description": "", "role_description": "group", "value": "", "position": "1119.00;202.00", "size": "126;36", "children": [{"name": "", "role": "AXTextField", "description": "", "role_description": "text field", "value": "2210.02663v1.pdf", "position": "1151.00;202.00", "size": "62;36", "children": [{"name": "", "role": "AXGroup", "description": "", "role_description": "group", "value": "", "position": "1151.00;208.00", "size": "62;23", "children": []}]}]}, {"name": "", "role": "AXStaticText", "description": "", "role_description": "text", "value": null, "position": "1152.00;245.00", "size": "12;14", "children": []}, {"name": "", "role": "AXStaticText", "description": "", "role_description": "text", "value": "PDF", "position": "1164.00;244.00", "size": "25;16", "children": []}, {"name": "", "role": "AXStaticText", "description": "", "role_description": "text", "value": null, "position": "1152.00;269.00", "size": "12;14", "children": []}, {"name": "", "role": "AXStaticText", "description": "", "role_description": "text", "value": "op", "position": "1164.00;268.00", "size": "16;16", "children": []}, {"name": "", "role": "AXGroup", "description": "", "role_description": "group", "value": "", "position": "1135.00;298.00", "size": "60;71", "children": [{"name": "", "role": "AXStaticText", "description": "", "role_description": "text", "value": null, "position": "1135.00;303.00", "size": "60;61", "children": []}]}, {"name": "", "role": "AXGroup", "description": "", "role_description": "group", "value": "", "position": "1195.00;313.00", "size": "34;22", "children": [{"name": "", "role": "AXStaticText", "description": "", "role_description": "text", "value": "2210.02663v1.pdf", "position": "1195.00;314.00", "size": "30;19", "children": []}]}, {"name": "", "role": "AXGroup", "description": "", "role_description": "group", "value": "", "position": "1195.00;334.00", "size": "34;43", "children": [{"name": "", "role": "AXStaticText", "description": "", "role_description": "text", "value": "2.2 MB", "position": "1195.00;336.00", "size": "20;38", "children": []}]}, {"name": "", "role": "AXStaticText", "description": "", "role_description": "text", "value": "class", "position": "1156.00;395.00", "size": "17;16", "children": []}, {"name": "", "role": "AXStaticText", "description": "", "role_description": "text", "value": "Read", "position": "1174.00;394.00", "size": "34;18", "children": []}, {"name": "", "role": "AXStaticText", "description": "", "role_description": "text", "value": null, "position": "1270.00;92.00", "size": "17;16", "children": []}, {"name": "", "role": "AXStaticText", "description": "", "role_description": "text", "value": null, "position": "1270.00;132.00", "size": "17;16", "children": []}, {"name": "", "role": "AXStaticText", "description": "", "role_description": "text", "value": null, "position": "1270.00;172.00", "size": "17;16", "children": []}, {"name": "", "role": "AXStaticText", "description": "", "role_description": "text", "value": null, "position": "1270.00;212.00", "size": "17;16", "children": []}, {"name": "", "role": "AXStaticText", "description": "", "role_description": "text", "value": null, "position": "1270.00;812.00", "size": "17;16", "children": []}]}, {"name": "", "role": "AXGroup", "description": "", "role_description": "group", "value": "", "position": "-1.00;859.00", "size": "1;1", "children": []}]}]}]}]}]}, {"name": null, "role": "AXButton", "description": null, "role_description": "close button", "value": null, "position": "7.00;6.00", "size": "14;16", "children": []}, {"name": null, "role": "AXButton", "description": null, "role_description": "full screen button", "value": null, "position": "47.00;6.00", "size": "14;16", "children": [{"name": null, "role": "AXGroup", "description": null, "role_description": "group", "value": null, "position": "47.00;6.00", "size": "14;16", "children": [{"name": null, "role": "AXGroup", "description": null, "role_description": "group", "value": null, "position": "47.00;6.00", "size": "14;16", "children": []}]}]}, {"name": null, "role": "AXButton", "description": null, "role_description": "minimize button", "value": null, "position": "27.00;6.00", "size": "14;16", "children": []}, {"name": null, "role": "AXStaticText", "description": null, "role_description": "text", "value": "Anki Note", "position": "617.00;5.00", "size": "68;16", "children": []}]}